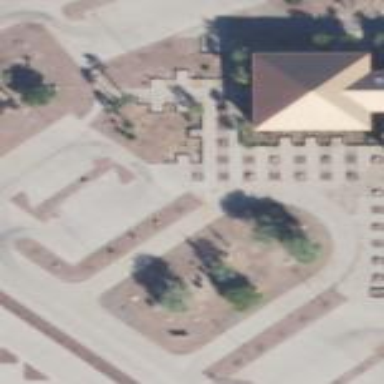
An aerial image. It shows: Parking area.